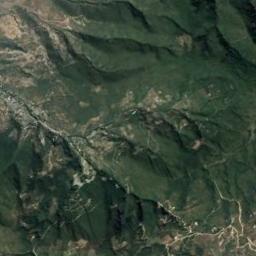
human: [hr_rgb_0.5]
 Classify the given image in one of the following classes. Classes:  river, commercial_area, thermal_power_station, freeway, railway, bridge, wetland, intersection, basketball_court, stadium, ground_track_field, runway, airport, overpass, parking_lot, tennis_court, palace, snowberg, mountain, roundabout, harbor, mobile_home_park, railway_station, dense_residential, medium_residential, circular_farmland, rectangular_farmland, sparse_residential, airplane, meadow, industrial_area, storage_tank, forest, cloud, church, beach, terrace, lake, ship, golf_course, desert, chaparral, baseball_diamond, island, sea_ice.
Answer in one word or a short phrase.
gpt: mountain